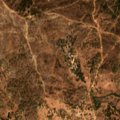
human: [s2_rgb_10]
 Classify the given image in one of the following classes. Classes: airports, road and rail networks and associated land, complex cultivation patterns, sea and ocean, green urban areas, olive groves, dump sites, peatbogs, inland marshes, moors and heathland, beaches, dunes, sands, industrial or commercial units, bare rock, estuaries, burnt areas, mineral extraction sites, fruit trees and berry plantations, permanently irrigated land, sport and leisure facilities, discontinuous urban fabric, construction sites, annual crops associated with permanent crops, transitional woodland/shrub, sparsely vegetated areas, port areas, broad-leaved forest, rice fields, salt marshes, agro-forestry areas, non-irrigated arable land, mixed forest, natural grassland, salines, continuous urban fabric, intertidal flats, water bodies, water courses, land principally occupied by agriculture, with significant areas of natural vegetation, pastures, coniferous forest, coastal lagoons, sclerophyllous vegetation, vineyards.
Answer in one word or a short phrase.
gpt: agro-forestry areas, broad-leaved forest